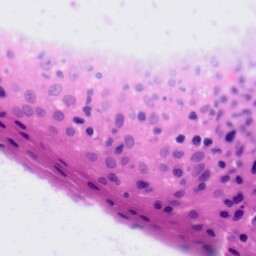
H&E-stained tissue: Tonsil